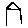
Label: house